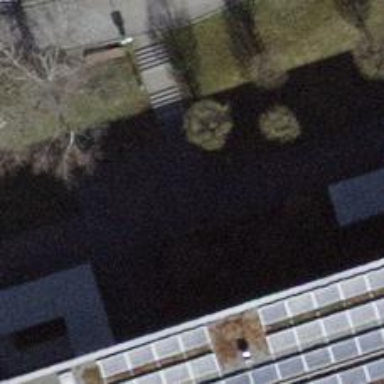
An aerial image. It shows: Concrete steps.